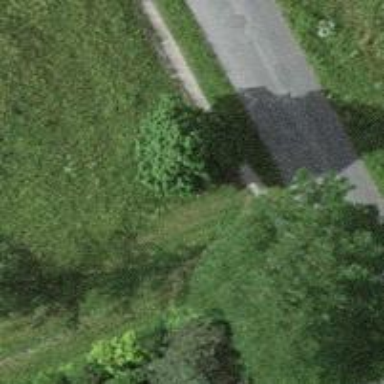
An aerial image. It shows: Unpaved footway.